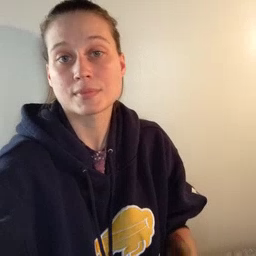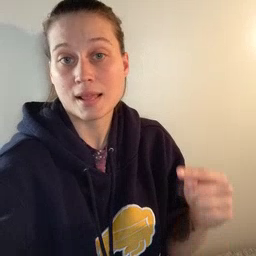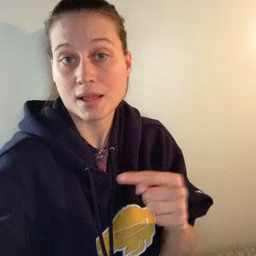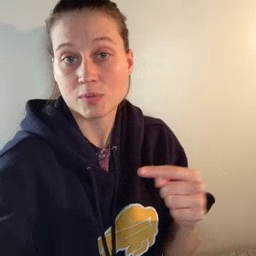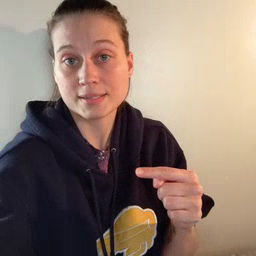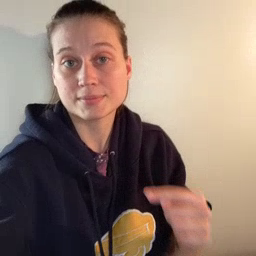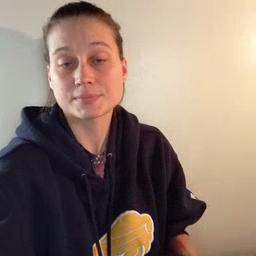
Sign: owie